Question: I've recently been using R for some graphs and I came up with the following data in csv
'''
ID,1,2,3,4,5,6,7,8,9,10,11,12,13,14,15,5a,6a,7a,9a,12a,15a
1,435,269,994,832,637,2931,3275,1690,5228,1951,2312,2336,2029,3796,2698,22814,618,752,888,1810,927
2,805,522,862,972,970,1332,1409,2236,1710,3130,2096,2775,4325,4462,8057,3358,826,1118,1181,1542,1681
3,702,656,755,1393,1881,1433,3700,2163,2849,2143,3958,3529,4171,4152,12918,1528,1051,2377,1988,2173,3904
4,833,791,2398,920,0,3200,1850,5038,2626,3854,6144,5505,6861,6860,5002,5383,53,1398,1473,2422,161
5,1635,1783,4765,1768,2130,5761,2114,10518,2732,5109,8508,7307,5910,6825,6605,4430,2020,1879,1663,6087,2735
.
.
.
'''
How can I make a 2d boxplot out of this data, given that my X data label should be each column besides ID (that be: 1,2,3,4,5....,15a) and each "box" the values in each column divided by 1000?
I figured a way from the documentation to plot this in a 2d boxplot only if my data is also 2 dimensional, but in this case I have 21 columns.
I could do this by transforming the dataset, but this csv file is updated daily, so it can get tiresome.
I've done this in Python (Xlabel = 1,2,3,4..,15 only) and gave me this following result (the value in label "4" is wrong though):

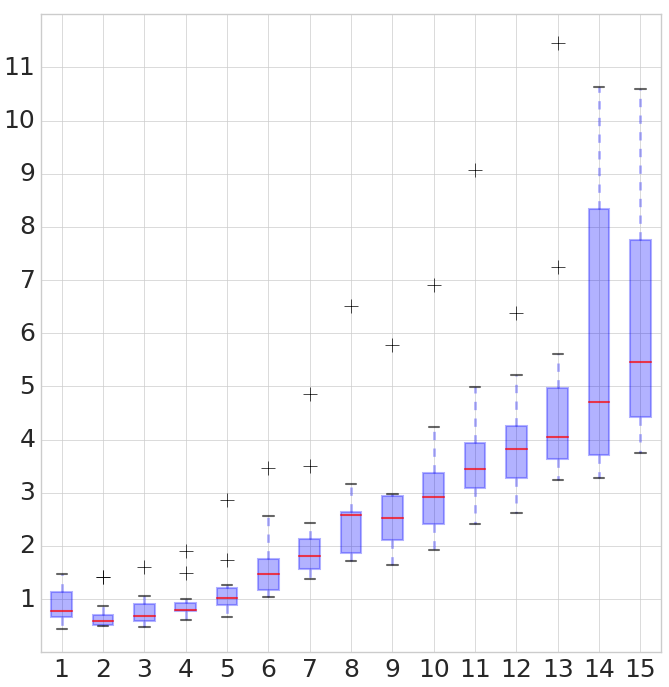
Answer: You need to melt to long form so you have single x and y variables. Using Hadleyverse packages:
'''
library(dplyr)
library(tidyr)
library(ggplot2)
# melt from wide to long
df %>% gather(x, y, -ID) %>%
# scale y as described
mutate(y = y / 1000,
# clean out letters inserted by read.csv
x = substr(x, 2, nchar(x)),
# fix factor level order so x axis will be in correct order
x = factor(x, levels = unique(x[order(extract_numeric(x))]))) %>%
# plot
ggplot(aes(x, y)) +
geom_boxplot()
'''
<URL>
---
### Data
'''
df <- read.csv(text = 'ID,1,2,3,4,5,6,7,8,9,10,11,12,13,14,15,5a,6a,7a,9a,12a,15a
1,435,269,994,832,637,2931,3275,1690,5228,1951,2312,2336,2029,3796,2698,22814,618,752,888,1810,927
2,805,522,862,972,970,1332,1409,2236,1710,3130,2096,2775,4325,4462,8057,3358,826,1118,1181,1542,1681
3,702,656,755,1393,1881,1433,3700,2163,2849,2143,3958,3529,4171,4152,12918,1528,1051,2377,1988,2173,3904
4,833,791,2398,920,0,3200,1850,5038,2626,3854,6144,5505,6861,6860,5002,5383,53,1398,1473,2422,161
5,1635,1783,4765,1768,2130,5761,2114,10518,2732,5109,8508,7307,5910,6825,6605,4430,2020,1879,1663,6087,2735')
'''